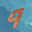
Label: 9